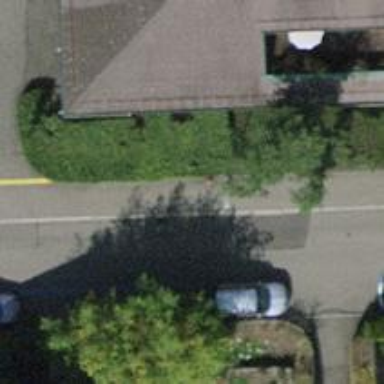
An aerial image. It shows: Support pole.